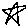
Label: star